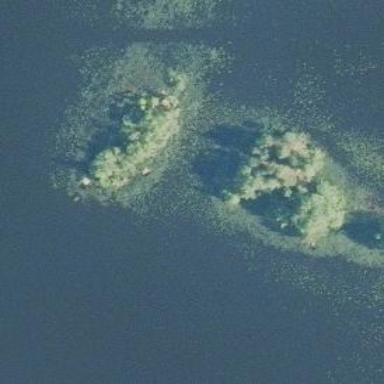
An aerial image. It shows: Islet.